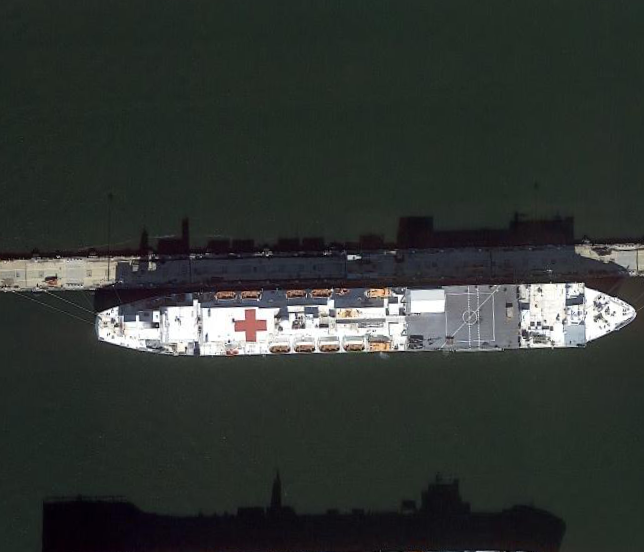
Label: Medical_ship